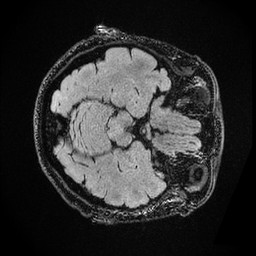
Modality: FLAIR
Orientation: axial
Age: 49
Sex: female
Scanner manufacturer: ge
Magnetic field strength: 3 T
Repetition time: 4.802 s
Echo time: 0.1164 s